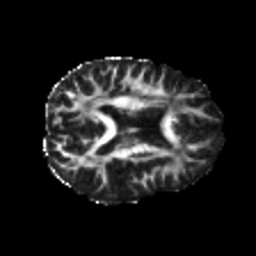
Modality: FA
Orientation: axial
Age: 32
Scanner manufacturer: philips
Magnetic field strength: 3 T
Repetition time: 8.6 s
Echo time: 0.127 s